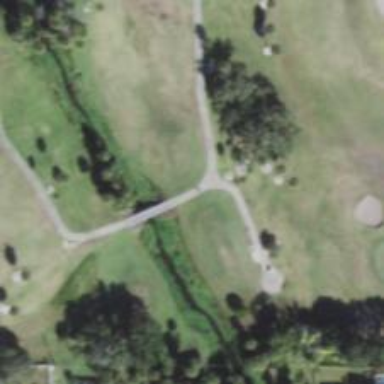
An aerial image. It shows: Service road used as golf cart path.